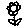
Label: flower